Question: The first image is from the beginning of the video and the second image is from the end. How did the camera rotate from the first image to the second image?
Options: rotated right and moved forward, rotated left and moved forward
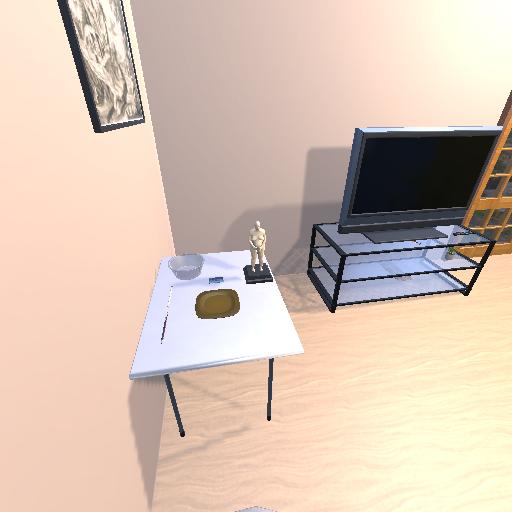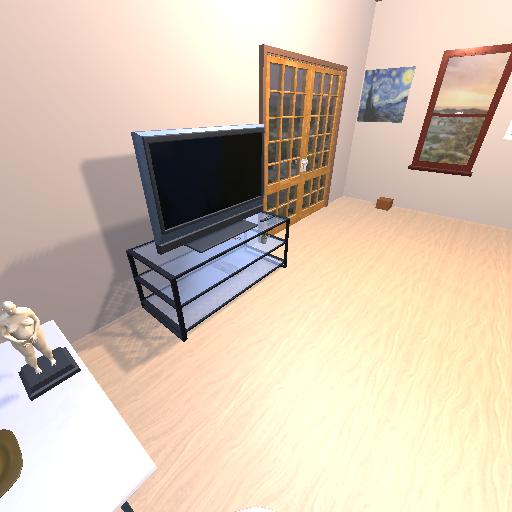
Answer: rotated right and moved forward